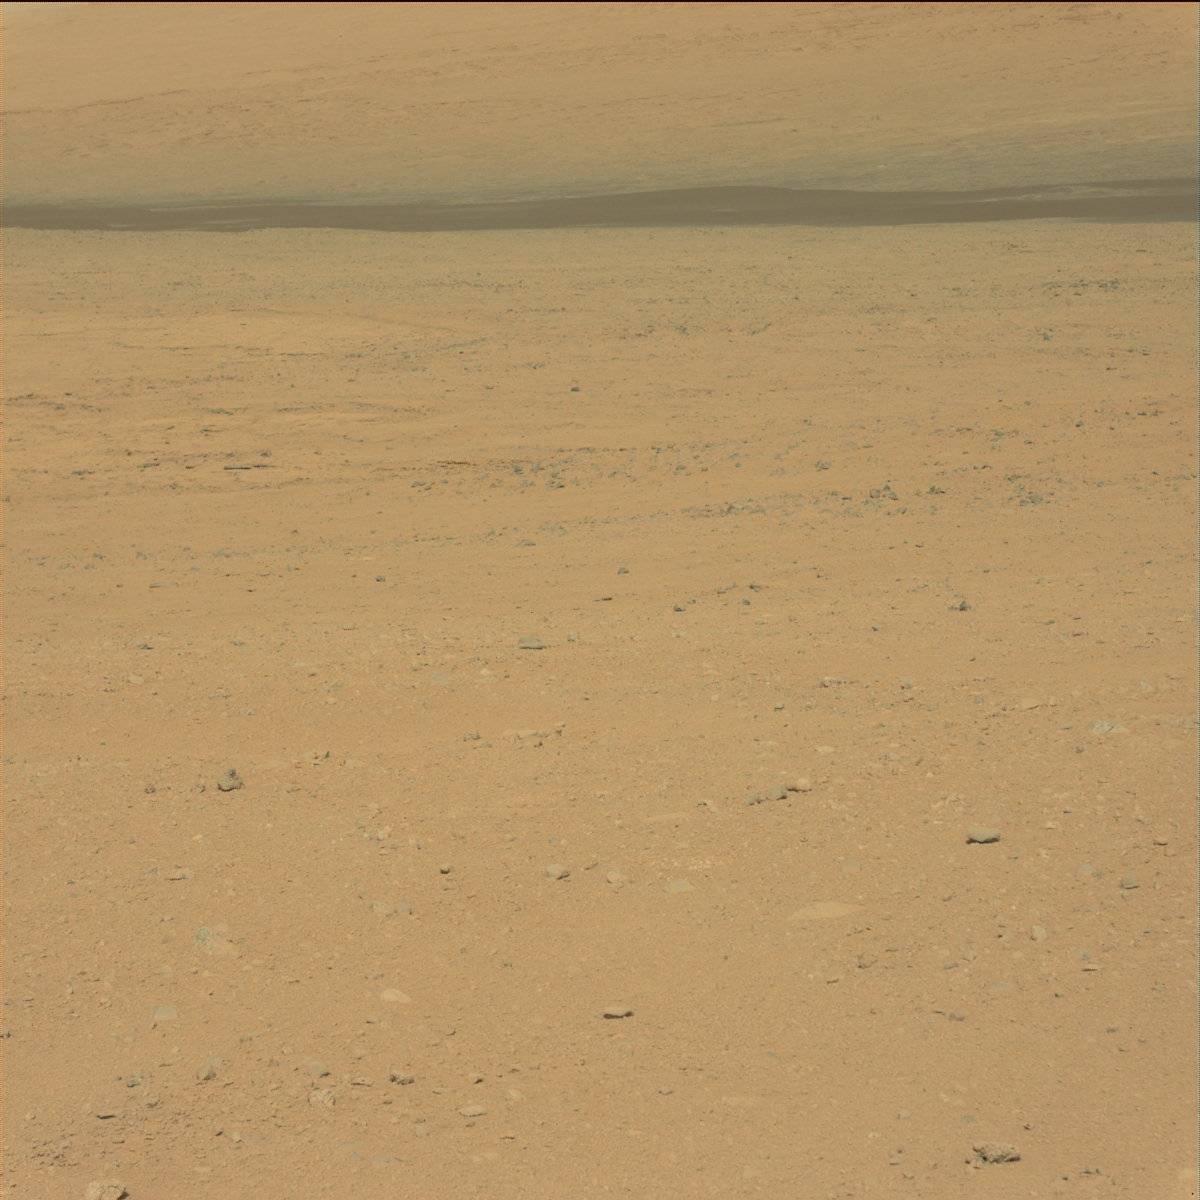
Terrain classes present: Bedrock, Ridge, Rock, Sand / Soil